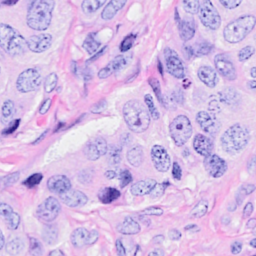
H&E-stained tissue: Breast